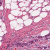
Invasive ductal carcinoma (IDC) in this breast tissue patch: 1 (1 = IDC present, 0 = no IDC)